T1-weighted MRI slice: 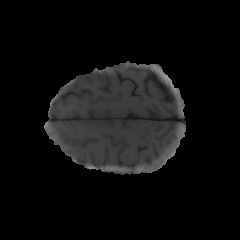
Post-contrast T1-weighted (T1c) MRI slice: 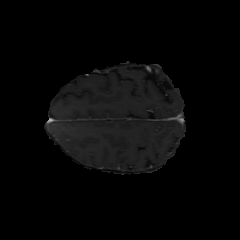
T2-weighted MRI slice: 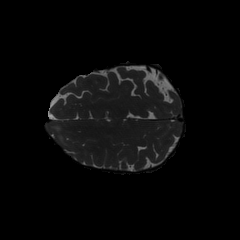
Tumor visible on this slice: yes